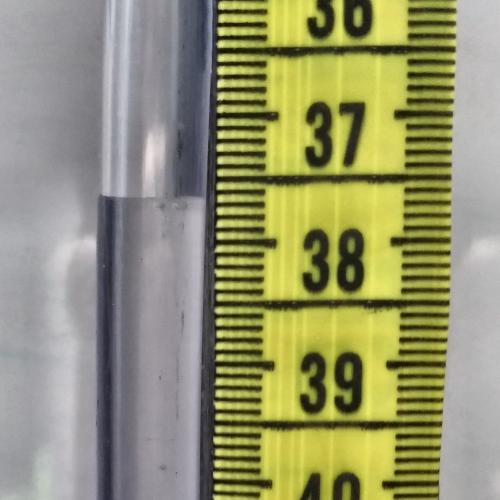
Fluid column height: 37.6 cm